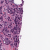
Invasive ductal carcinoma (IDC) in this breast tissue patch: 1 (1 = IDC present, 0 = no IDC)